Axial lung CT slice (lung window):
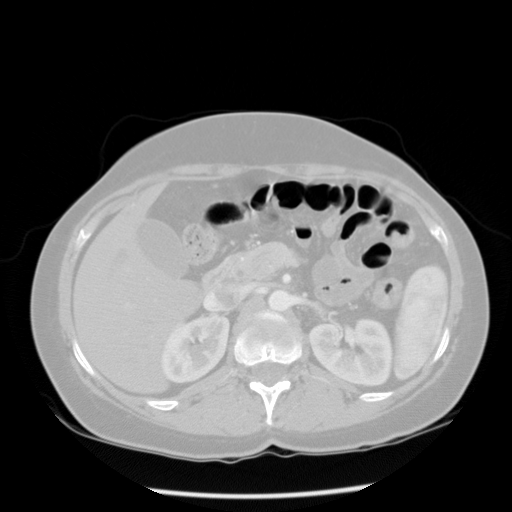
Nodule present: no